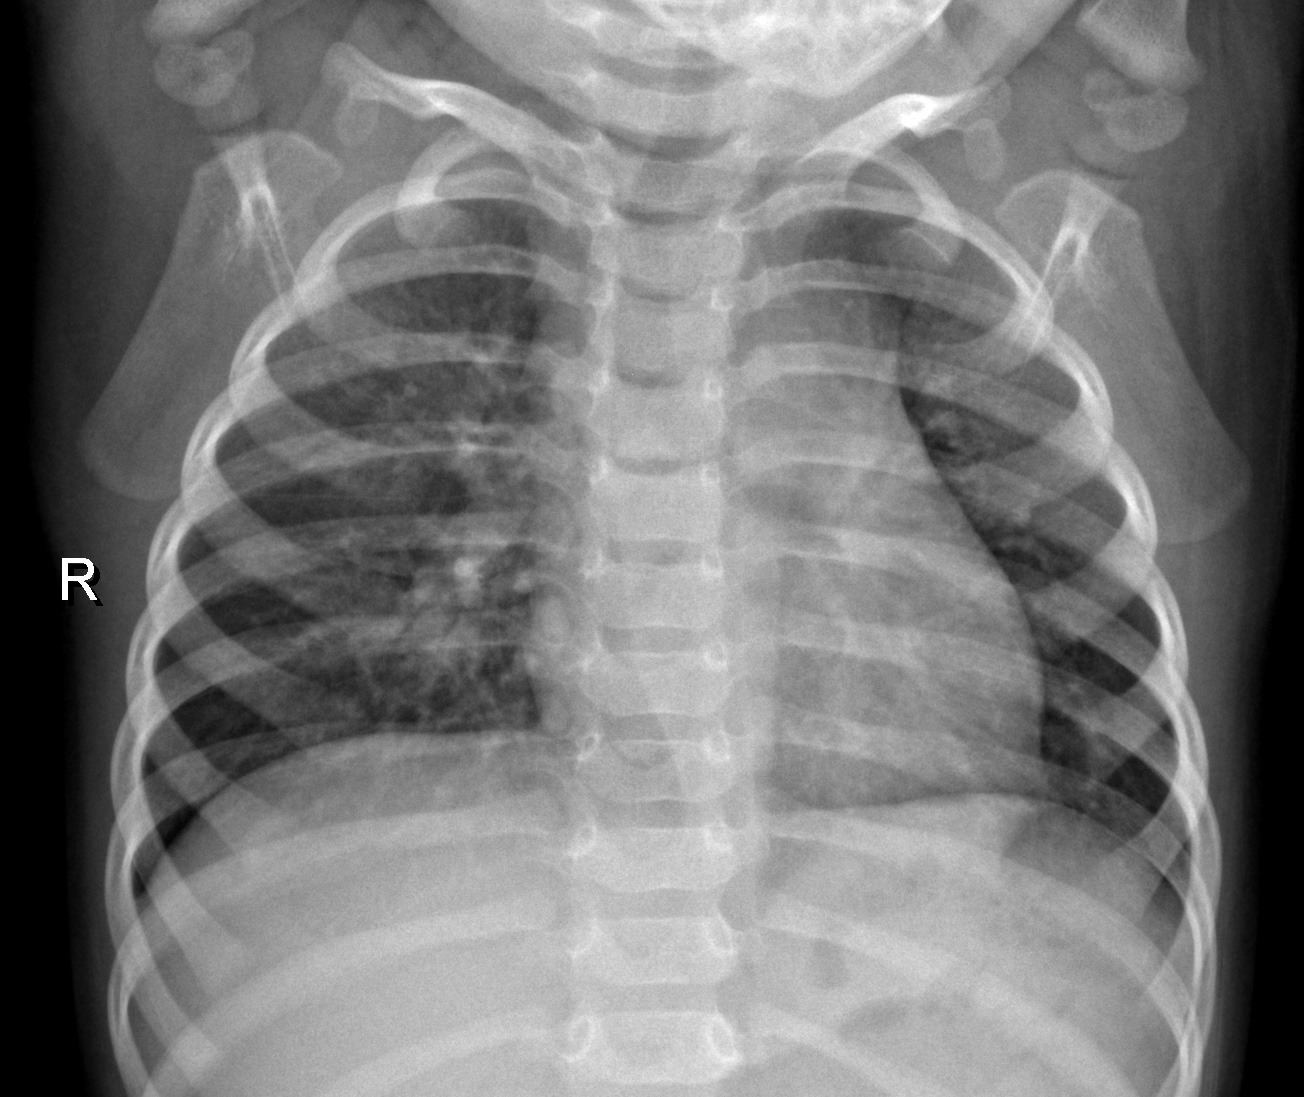
Diagnosis: NORMAL